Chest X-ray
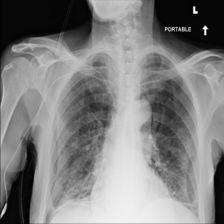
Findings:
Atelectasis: positive
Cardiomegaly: negative
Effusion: negative
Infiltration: negative
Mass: negative
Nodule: negative
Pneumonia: negative
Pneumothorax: negative
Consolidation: negative
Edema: negative
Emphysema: negative
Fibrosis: negative
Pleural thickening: negative
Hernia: negative